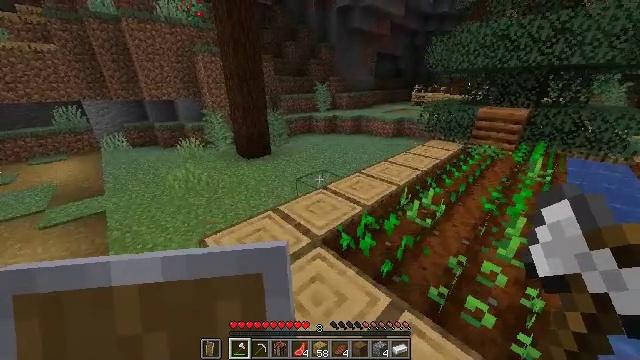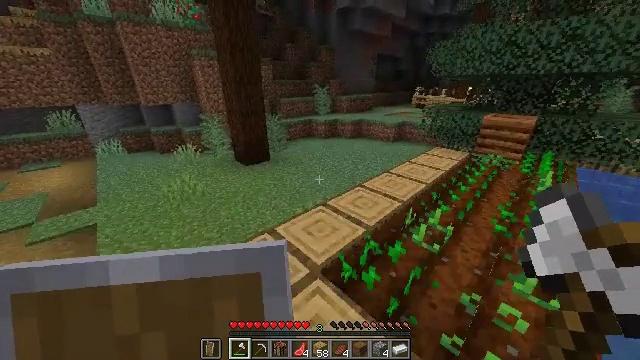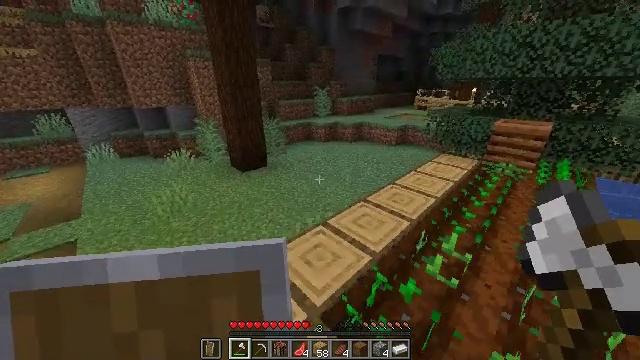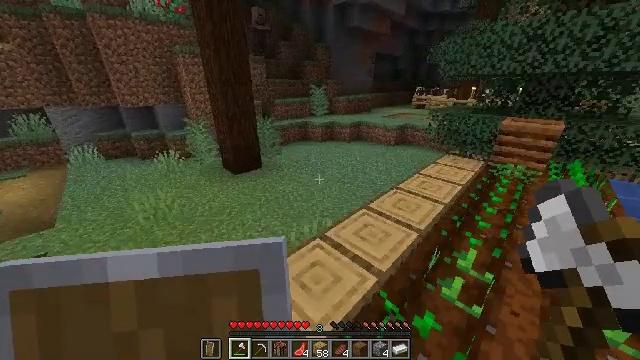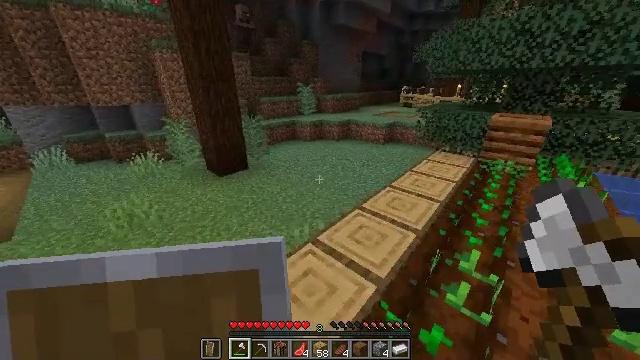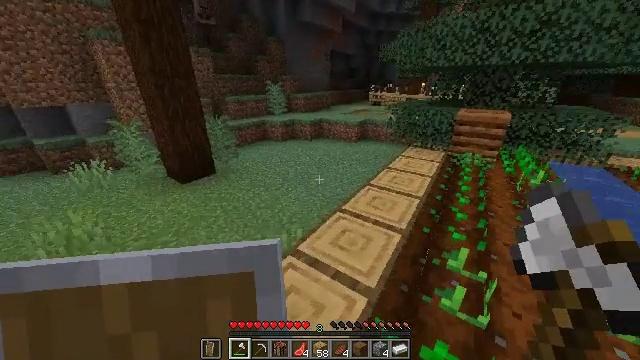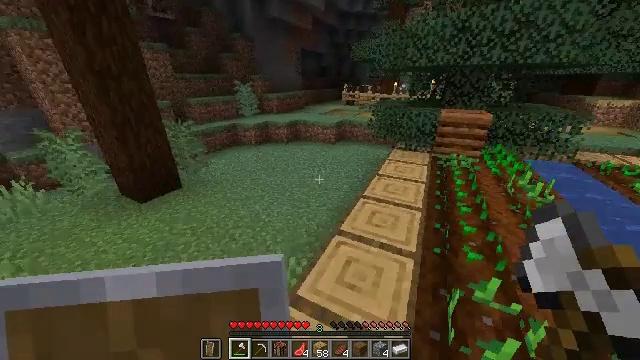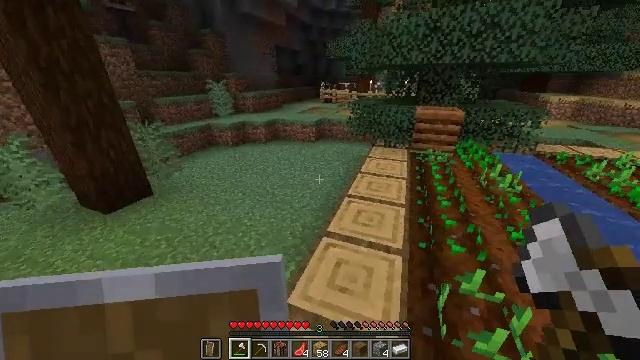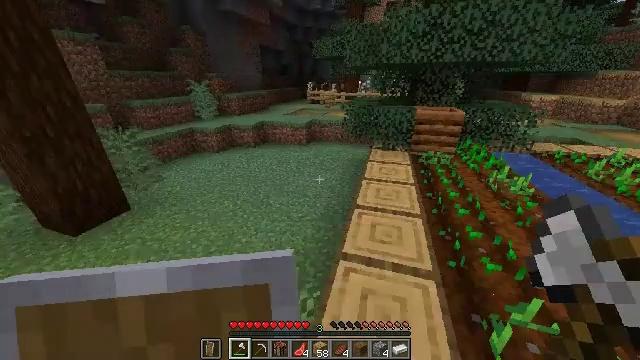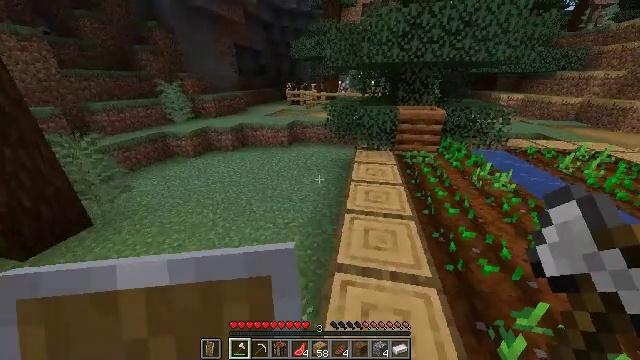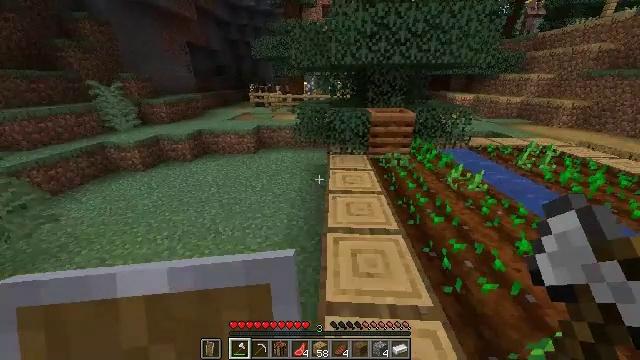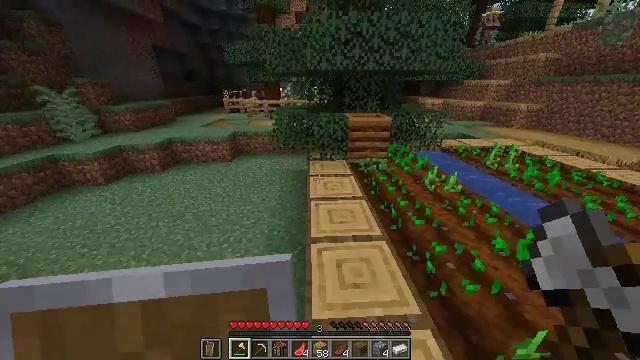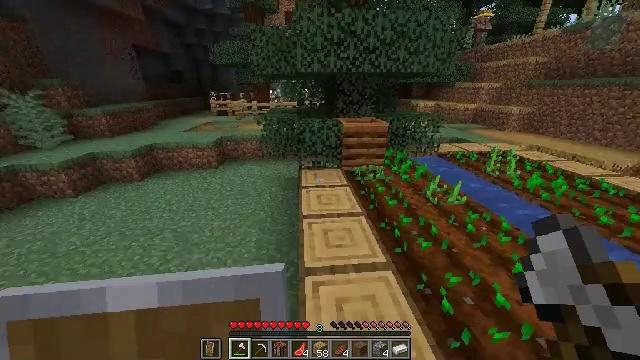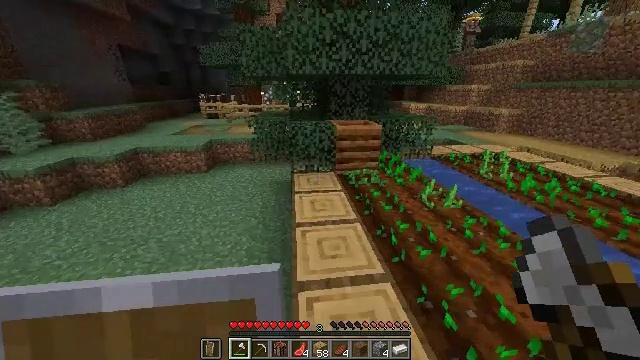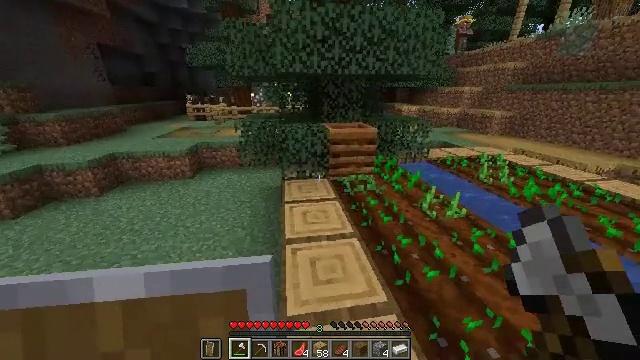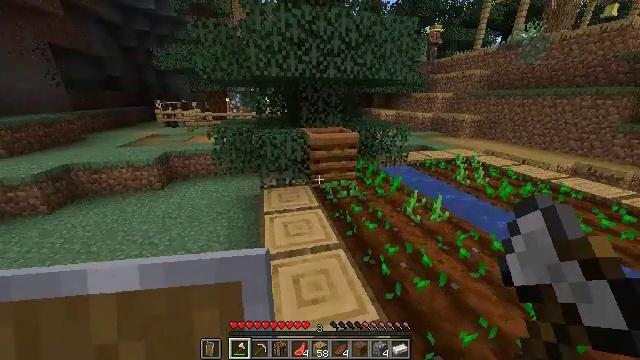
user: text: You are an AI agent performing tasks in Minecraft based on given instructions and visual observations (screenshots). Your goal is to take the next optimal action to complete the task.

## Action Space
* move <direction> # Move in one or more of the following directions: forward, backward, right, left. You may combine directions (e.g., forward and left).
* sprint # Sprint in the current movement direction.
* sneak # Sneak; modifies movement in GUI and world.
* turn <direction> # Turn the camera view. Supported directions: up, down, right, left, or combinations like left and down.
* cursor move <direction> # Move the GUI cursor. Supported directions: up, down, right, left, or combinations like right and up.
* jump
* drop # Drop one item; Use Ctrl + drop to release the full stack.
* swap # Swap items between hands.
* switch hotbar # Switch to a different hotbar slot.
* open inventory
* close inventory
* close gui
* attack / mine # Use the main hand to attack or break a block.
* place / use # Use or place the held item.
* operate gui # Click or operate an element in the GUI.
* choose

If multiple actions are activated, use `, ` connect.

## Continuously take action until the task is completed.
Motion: motion action
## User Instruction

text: Attack the composter to add it to your inventory.
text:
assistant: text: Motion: move forward, sprint, jump
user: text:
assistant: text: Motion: move forward, sprint
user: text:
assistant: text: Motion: move forward, sprint
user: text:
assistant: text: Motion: move forward and move left, sprint, turn right
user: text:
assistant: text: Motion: move forward and move left, sprint, turn right
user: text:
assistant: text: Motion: move forward and move left, sprint, turn right
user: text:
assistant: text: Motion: move forward and move left, sprint, turn right
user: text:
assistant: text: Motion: move forward, sprint, turn right
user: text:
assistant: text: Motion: move forward, sprint, turn right
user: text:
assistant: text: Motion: move forward, sprint, turn right
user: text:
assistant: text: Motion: move forward, sprint, turn right and up
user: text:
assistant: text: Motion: move forward, sprint, turn right
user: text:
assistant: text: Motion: move forward, sprint, turn right
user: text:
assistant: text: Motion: move forward, sprint, turn right
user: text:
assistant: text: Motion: move forward, sprint, turn right and up
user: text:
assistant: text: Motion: move forward, sprint
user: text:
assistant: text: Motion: move forward, sprint, turn right
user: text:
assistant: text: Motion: move forward, sprint
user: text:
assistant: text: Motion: move forward, sprint
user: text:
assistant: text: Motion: move forward, sprint, attack / mine
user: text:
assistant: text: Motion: move forward, turn down, attack / mine
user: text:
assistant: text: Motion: turn down, attack / mine
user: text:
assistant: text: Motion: turn down, attack / mine
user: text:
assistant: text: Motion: attack / mine
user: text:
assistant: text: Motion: attack / mine
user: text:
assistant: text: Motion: attack / mine
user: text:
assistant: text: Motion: attack / mine